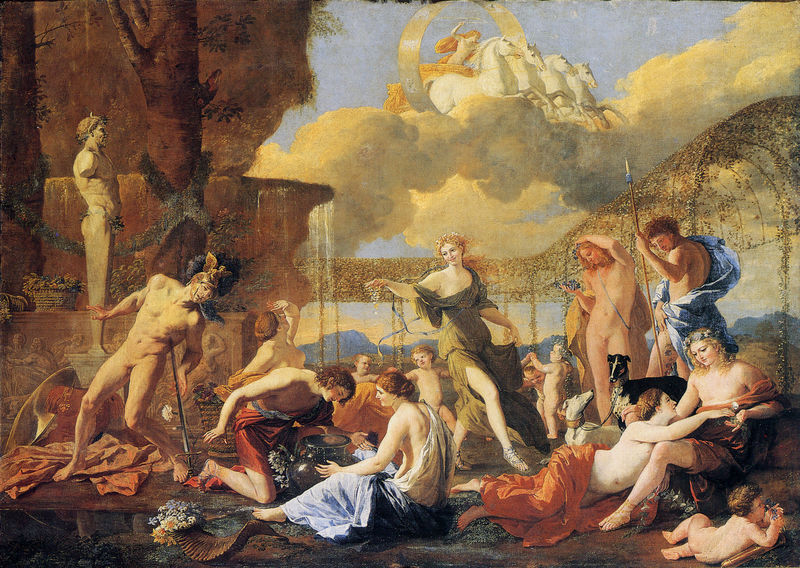
Titel: L'empire de Flore, Das Reich der Flora
Künstler: Nicolas Poussin
Standort: Dresden
Institution: Staatliche Kunstsammlungen
Schlagwörter: akt, baum, berg, blau, felsen, flügel, gemälde, gott, gruppe, haut, himmel, kampf, körper, laub, mann, nackt, umhang, wasser, wolken, bäume, frauen, gelb, grün, landschaft, menschen, sitzen, bewegung, blume, blumen, braun, bunt, frankreich, frau, frisuren, hell, männer, nacht, orange, schwarz, weiss, hund, hunde, obst, park, rot, tuch, wolke, fest, fächer, malerei, feier, feiern, gelage, gesichter, trinken, band, barock, falten, historie, inkarnat, kleidung, schale, sockel, stein, füllhorn, baumstamm, erde, natur, spiegelung, stamm, kirche, sonne, boden, figur, gewand, gold, haare, stoffe, tücher, gewänder, kind, klassizismus, paar, personen, locken, renaissance, wasserfall, brunnen, kinder, kreis, pferde, amphore, engel, früchte, garten, krug, putto, skulptur, statue, trauben, vase, beine, topf, liegen, bogen, schwer, berge, fels, farbe, wagen, querformat, lanze, essen, wein, büste, wandgemälde, korb, strauss, faltenwurf, tor, spiel, eva, gang, arkade, ruine, antike, draußen, selbstmord, torso, sex, schwert, dynamik, peitsche, helm, lorbeer, mythologie, flora, schimmel, gestalten, kleinkind, zuneigung, statuen, narziss, götter, olymp, toga, mythos, pan, krieger, poussin, venus, umhänge, speer, hermes, papagei, aurora, himmelswagen, merkur, sonnenwagen, bänder, amor, putten, maria, verletzung, laubengang, mars, putti, szenen, laube, lenker, artemis, kessel, quadriga, armor, heroen, wachsen, goldener schnitt, himmer, picknik, badeszene, geselligkeit, haaar, nackheit, windhunde, atribute, demeter, fest der flora, gött, nicolas, nicolas poussin, poussion, vierspänner, tanzend, vergnügt, mesnchen, gätter, troika, merkus, kirchengemälde, merkut, merkurs, papadies, nackte jünglinge, statuepferde, #rpot